Question: Please Help me!
After constructing a new 'project', I encountered the 'following error' :

new problem:
'''
apply plugin: 'com.android.application'
android {
compileSdkVersion 28
defaultConfig {
applicationId "com.example.sqlitedb"
minSdkVersion 25
targetSdkVersion 28
versionCode 1
versionName "1.0"
testInstrumentationRunner "android.support.test.runner.AndroidJUnitRunner"
}
buildTypes {
release {
minifyEnabled false
proguardFiles getDefaultProguardFile('proguard-android- optimize.txt'), 'proguard-rules.pro'
}
}
}
dependencies {
implementation fileTree(dir: 'libs', include: ['*.jar'])
implementation 'com.android.support:appcompat-v7:28.0.0'
implementation 'com.android.support.constraint:constraint-layout:1.1.3'
testImplementation 'junit:junit:4.12'
androidTestImplementation 'com.android.support.test🏃1.0.2'
androidTestImplementation 'com.android.support.test.espresso:espresso- core:3.0.2'
}
'''
Errors found:
> ERROR: Failed to resolve: com.android.support:appcompat-v7:28.0.0
Show in Project Structure dialog
Affected Modules: appERROR: Failed to resolve: com.android.support.constraint:constraint-layout:1.1.3
Show in Project Structure dialog
Affected Modules: app
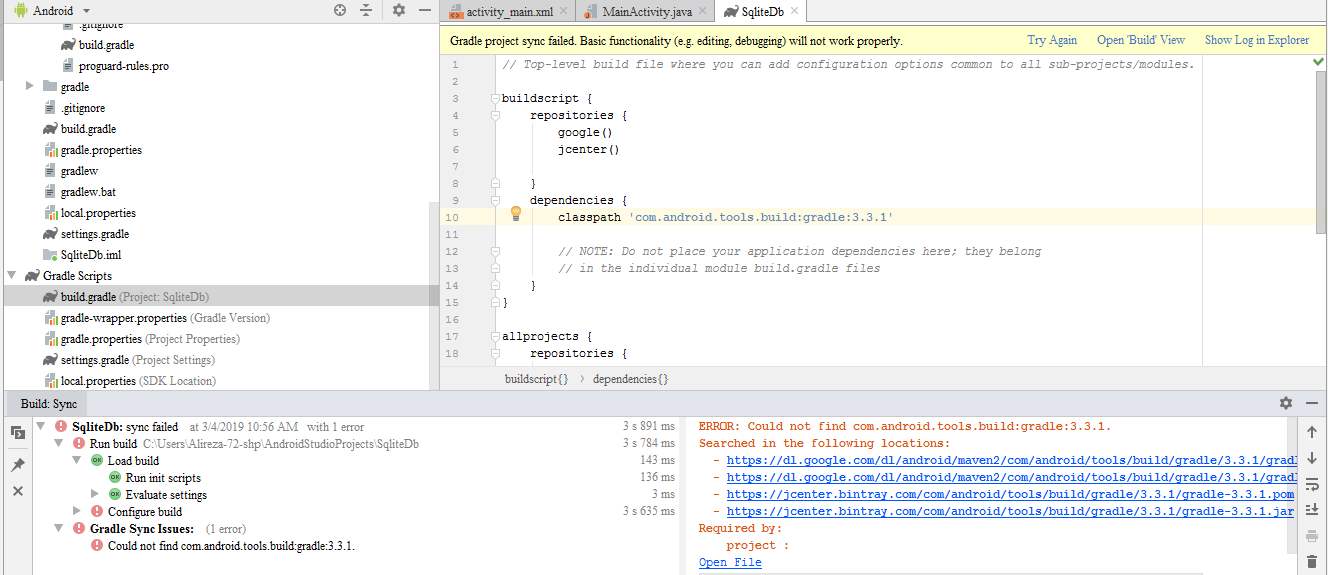
Answer: Try with like this.
'''
buildscript {
repositories {
mavenCentral()
jcenter()
}
.....
..........
}
'''